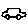
Label: car